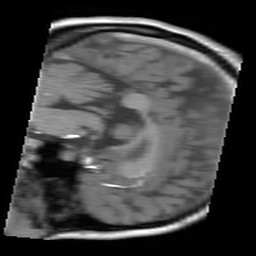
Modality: FLASH
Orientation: sagittal
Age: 21
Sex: female
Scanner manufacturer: siemens
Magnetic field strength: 3 T
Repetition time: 0.245 s
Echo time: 0.0026 s